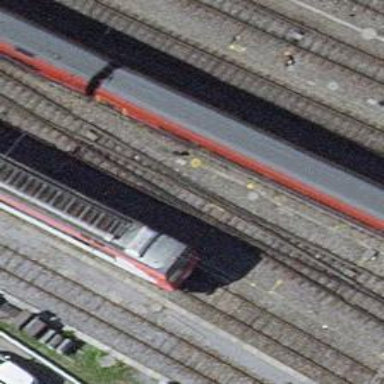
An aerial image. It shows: Rail siding with electrified contact lines.